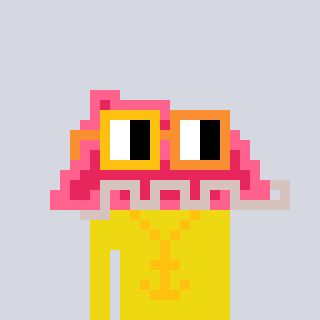
a pixel art character with square yellow and orange glasses, a retainer-shaped head and a yellow-colored body on a cool background